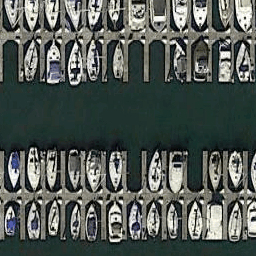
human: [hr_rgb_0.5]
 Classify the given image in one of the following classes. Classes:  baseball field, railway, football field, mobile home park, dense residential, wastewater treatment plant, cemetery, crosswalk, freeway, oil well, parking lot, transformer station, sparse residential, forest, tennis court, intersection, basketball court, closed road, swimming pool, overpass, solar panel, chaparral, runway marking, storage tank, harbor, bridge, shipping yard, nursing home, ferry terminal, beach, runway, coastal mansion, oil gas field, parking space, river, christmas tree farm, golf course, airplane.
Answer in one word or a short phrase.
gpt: harbor